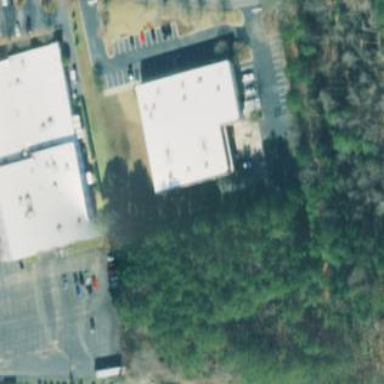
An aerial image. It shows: Electrical shop located within building.